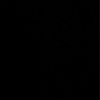
Label: dusty